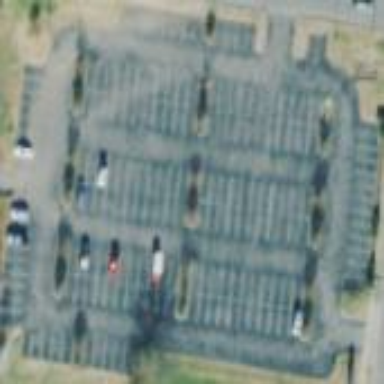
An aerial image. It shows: Parking area with asphalt surface.